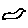
Label: bird